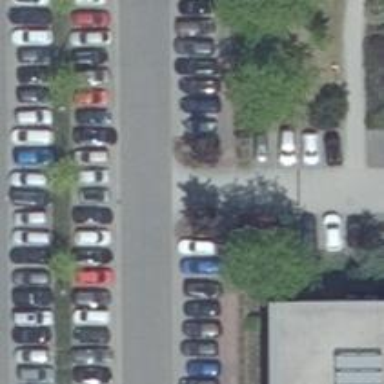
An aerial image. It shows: Road serving as parking aisle.